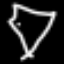
Label: diamond